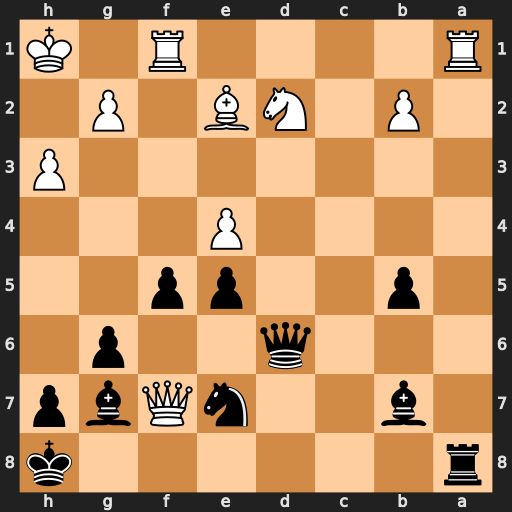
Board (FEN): r6k/1b2nQbp/3q2p1/1p2pp2/4P3/7P/1P1NB1P1/R4R1K
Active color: b
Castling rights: -
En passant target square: -
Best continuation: Rf8 Qb3 Qxd2